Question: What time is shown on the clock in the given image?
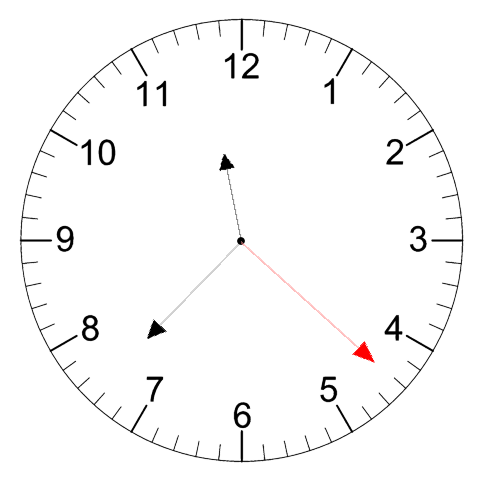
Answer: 11:37:22